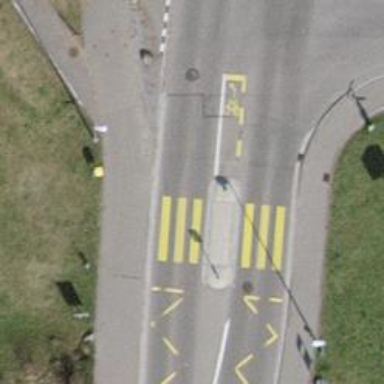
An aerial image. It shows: Uncontrolled zebra crossing with pedestrian island.